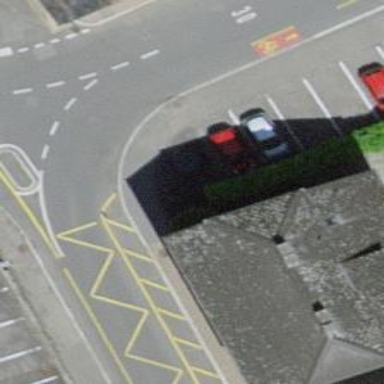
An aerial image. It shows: Bus stop with platform for public transport.